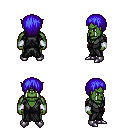
a pixel art fantasy rpg character, male body template, orc, green skin, gray robe, teal pants, blue plain hairstyle, white cloth bracers, metal boots, four views (front, back, left, right), 2x2 character sprite sheet, small pixel art, hard edges, no anti-aliasing